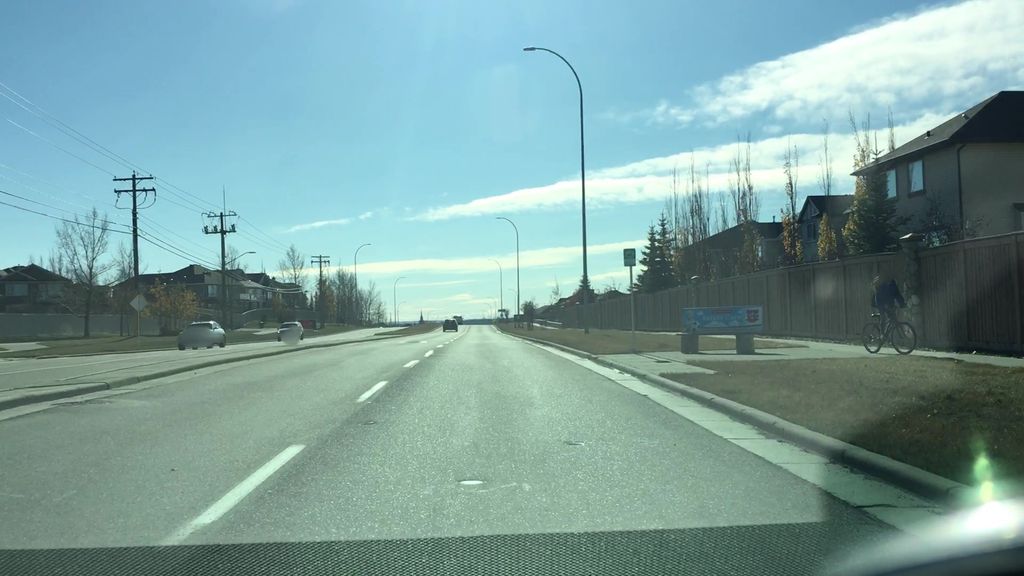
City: calgary